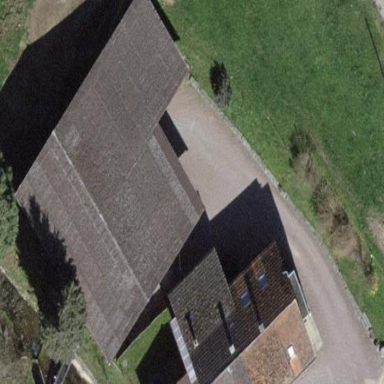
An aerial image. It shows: Cowshed building.